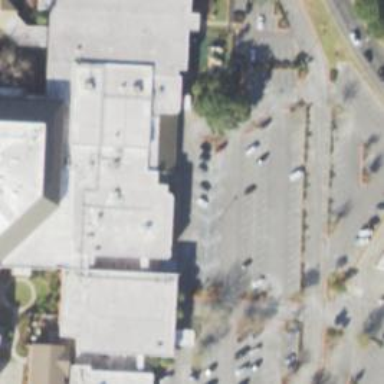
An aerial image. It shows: Parking space.